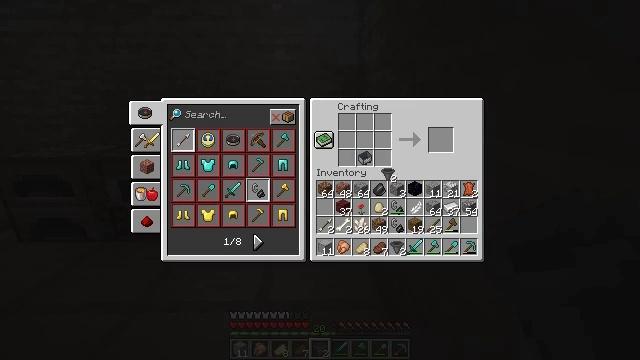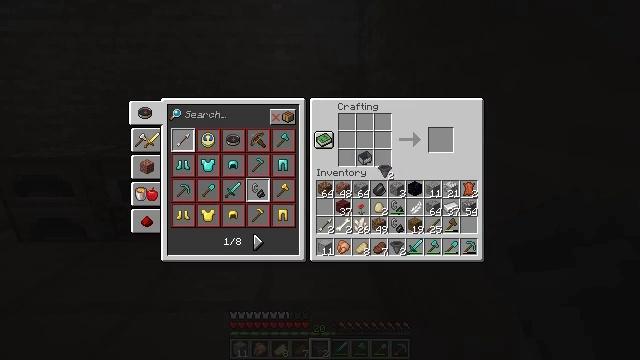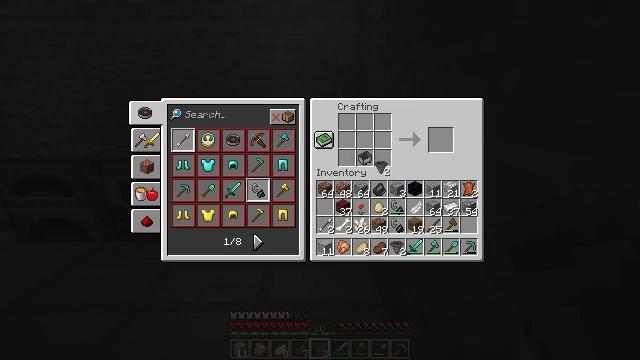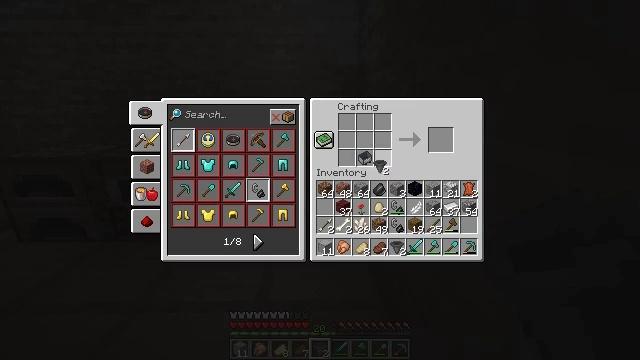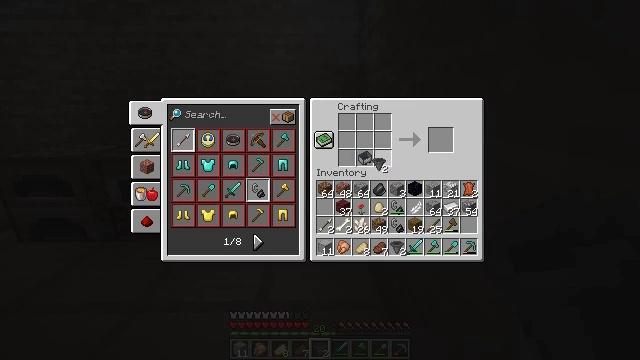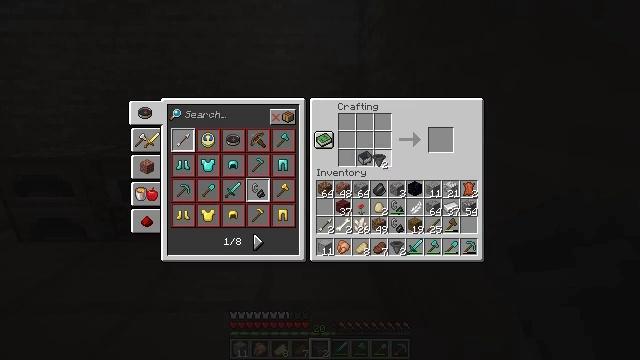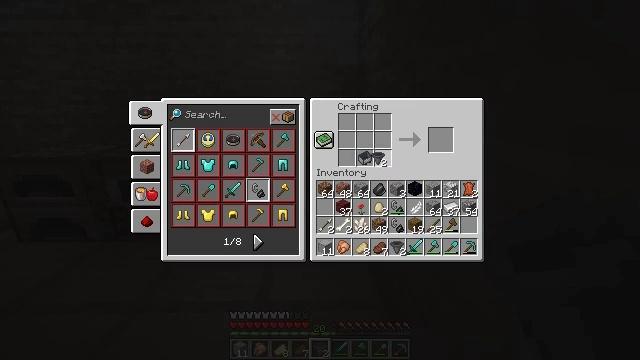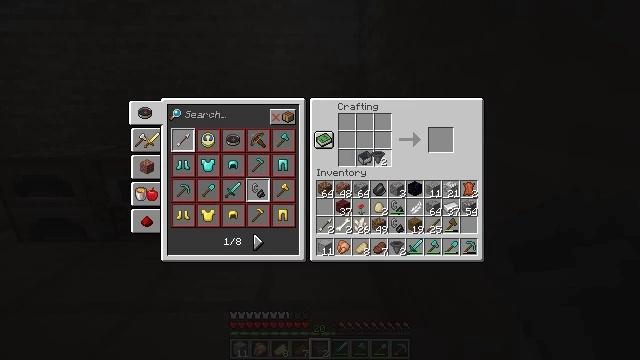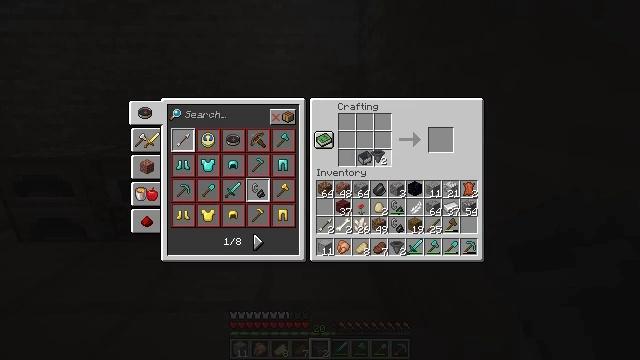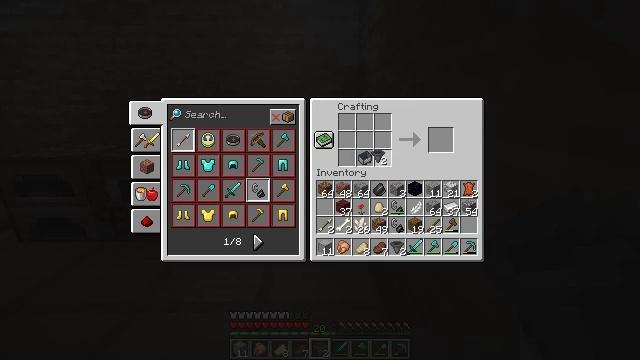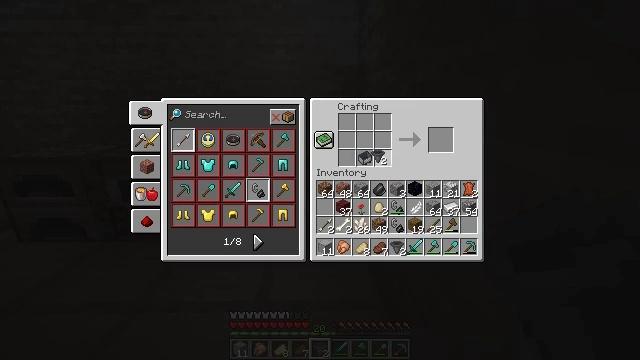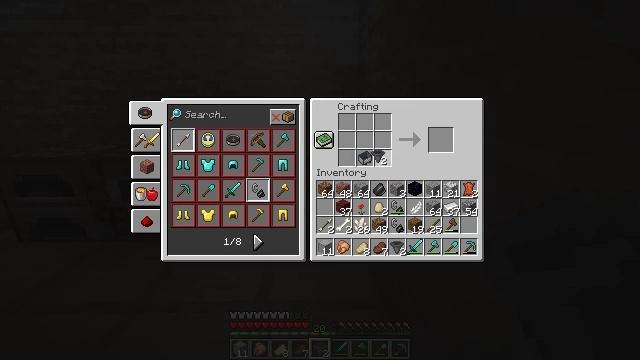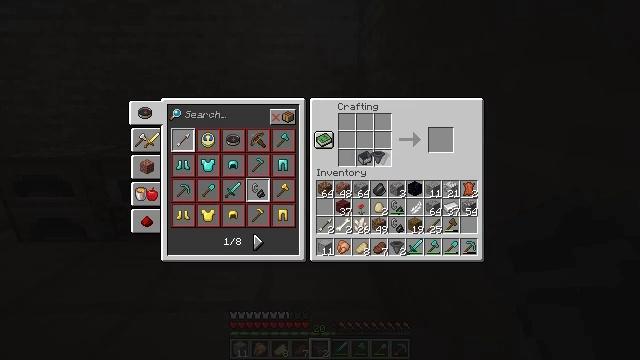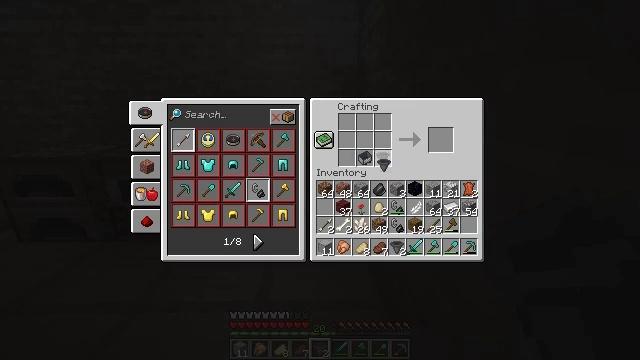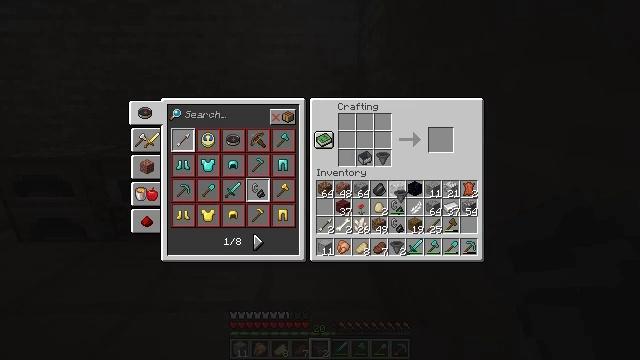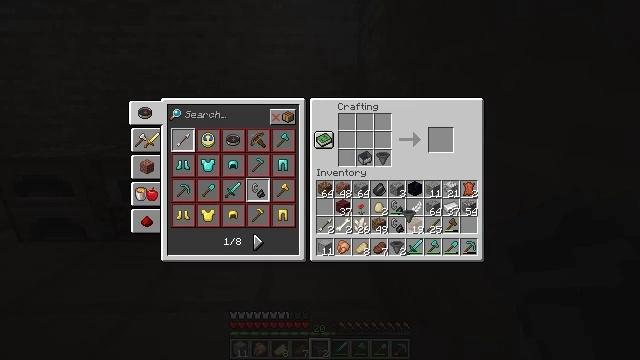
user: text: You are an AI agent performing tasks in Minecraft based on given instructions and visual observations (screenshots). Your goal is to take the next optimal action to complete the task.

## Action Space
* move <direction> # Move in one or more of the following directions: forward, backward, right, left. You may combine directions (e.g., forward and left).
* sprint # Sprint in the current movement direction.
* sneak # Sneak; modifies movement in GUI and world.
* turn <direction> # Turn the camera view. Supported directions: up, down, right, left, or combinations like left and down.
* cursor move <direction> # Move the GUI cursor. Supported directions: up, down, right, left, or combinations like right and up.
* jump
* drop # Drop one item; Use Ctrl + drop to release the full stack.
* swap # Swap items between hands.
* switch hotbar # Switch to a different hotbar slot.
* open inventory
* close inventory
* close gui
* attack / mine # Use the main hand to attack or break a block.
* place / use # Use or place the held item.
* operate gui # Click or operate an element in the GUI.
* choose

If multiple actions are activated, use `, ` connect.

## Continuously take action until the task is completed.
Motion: motion action
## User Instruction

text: Use a hopper and a minecart to make a hopper minecart.
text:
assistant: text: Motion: no_op
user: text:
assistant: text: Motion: no_op
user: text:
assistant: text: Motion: no_op
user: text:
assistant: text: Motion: no_op
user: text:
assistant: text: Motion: no_op
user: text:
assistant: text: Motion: no_op
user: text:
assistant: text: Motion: no_op
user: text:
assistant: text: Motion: no_op
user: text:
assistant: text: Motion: no_op
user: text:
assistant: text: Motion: use / place
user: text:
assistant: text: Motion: use / place
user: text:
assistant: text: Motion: no_op
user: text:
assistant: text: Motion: turn down
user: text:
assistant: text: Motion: turn right and down
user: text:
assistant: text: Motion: turn right and down
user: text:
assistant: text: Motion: turn down
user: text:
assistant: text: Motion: no_op
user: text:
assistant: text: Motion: turn down
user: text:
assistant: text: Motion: no_op
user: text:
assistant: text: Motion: no_op
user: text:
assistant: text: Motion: no_op
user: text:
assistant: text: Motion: no_op
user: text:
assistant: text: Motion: no_op
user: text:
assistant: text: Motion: no_op
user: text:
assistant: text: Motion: no_op
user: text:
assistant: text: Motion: no_op
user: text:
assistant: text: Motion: no_op
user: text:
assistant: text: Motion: attack / mine
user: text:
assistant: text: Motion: attack / mine
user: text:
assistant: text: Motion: no_op